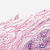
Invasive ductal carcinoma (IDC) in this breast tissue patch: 0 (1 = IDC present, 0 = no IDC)